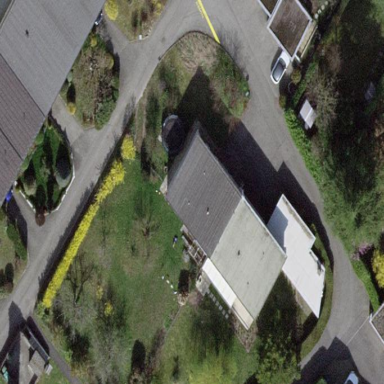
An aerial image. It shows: Garden surrounded by fence.